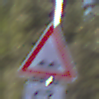
Verkehrszeichen: UnebeneFahrbahn
Zusatzzeichen unten: RichtungsangabeDurchPfeile5
Umgebung: Outdoor, Nature
Tageszeit: MorningAfternoon
Wetter: Clear
Licht: Natural
Jahreszeit: Winter
Kontrast: HighContrast